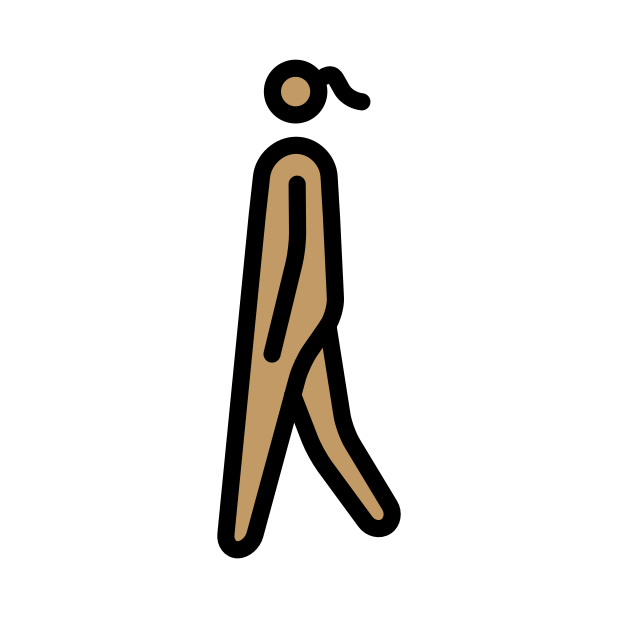
woman walking: medium skin tone